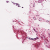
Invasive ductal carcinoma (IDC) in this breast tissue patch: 0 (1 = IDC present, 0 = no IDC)